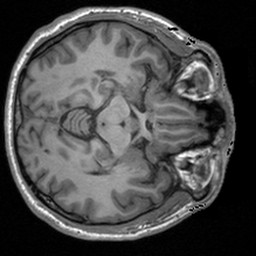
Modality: T1w
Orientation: axial
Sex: male
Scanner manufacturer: siemens
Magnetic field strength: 3 T
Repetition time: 1.9 s
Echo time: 0.00226 s